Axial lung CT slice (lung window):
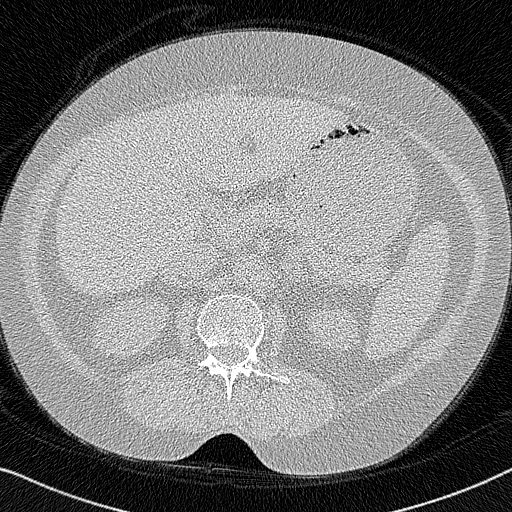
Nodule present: no